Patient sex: M
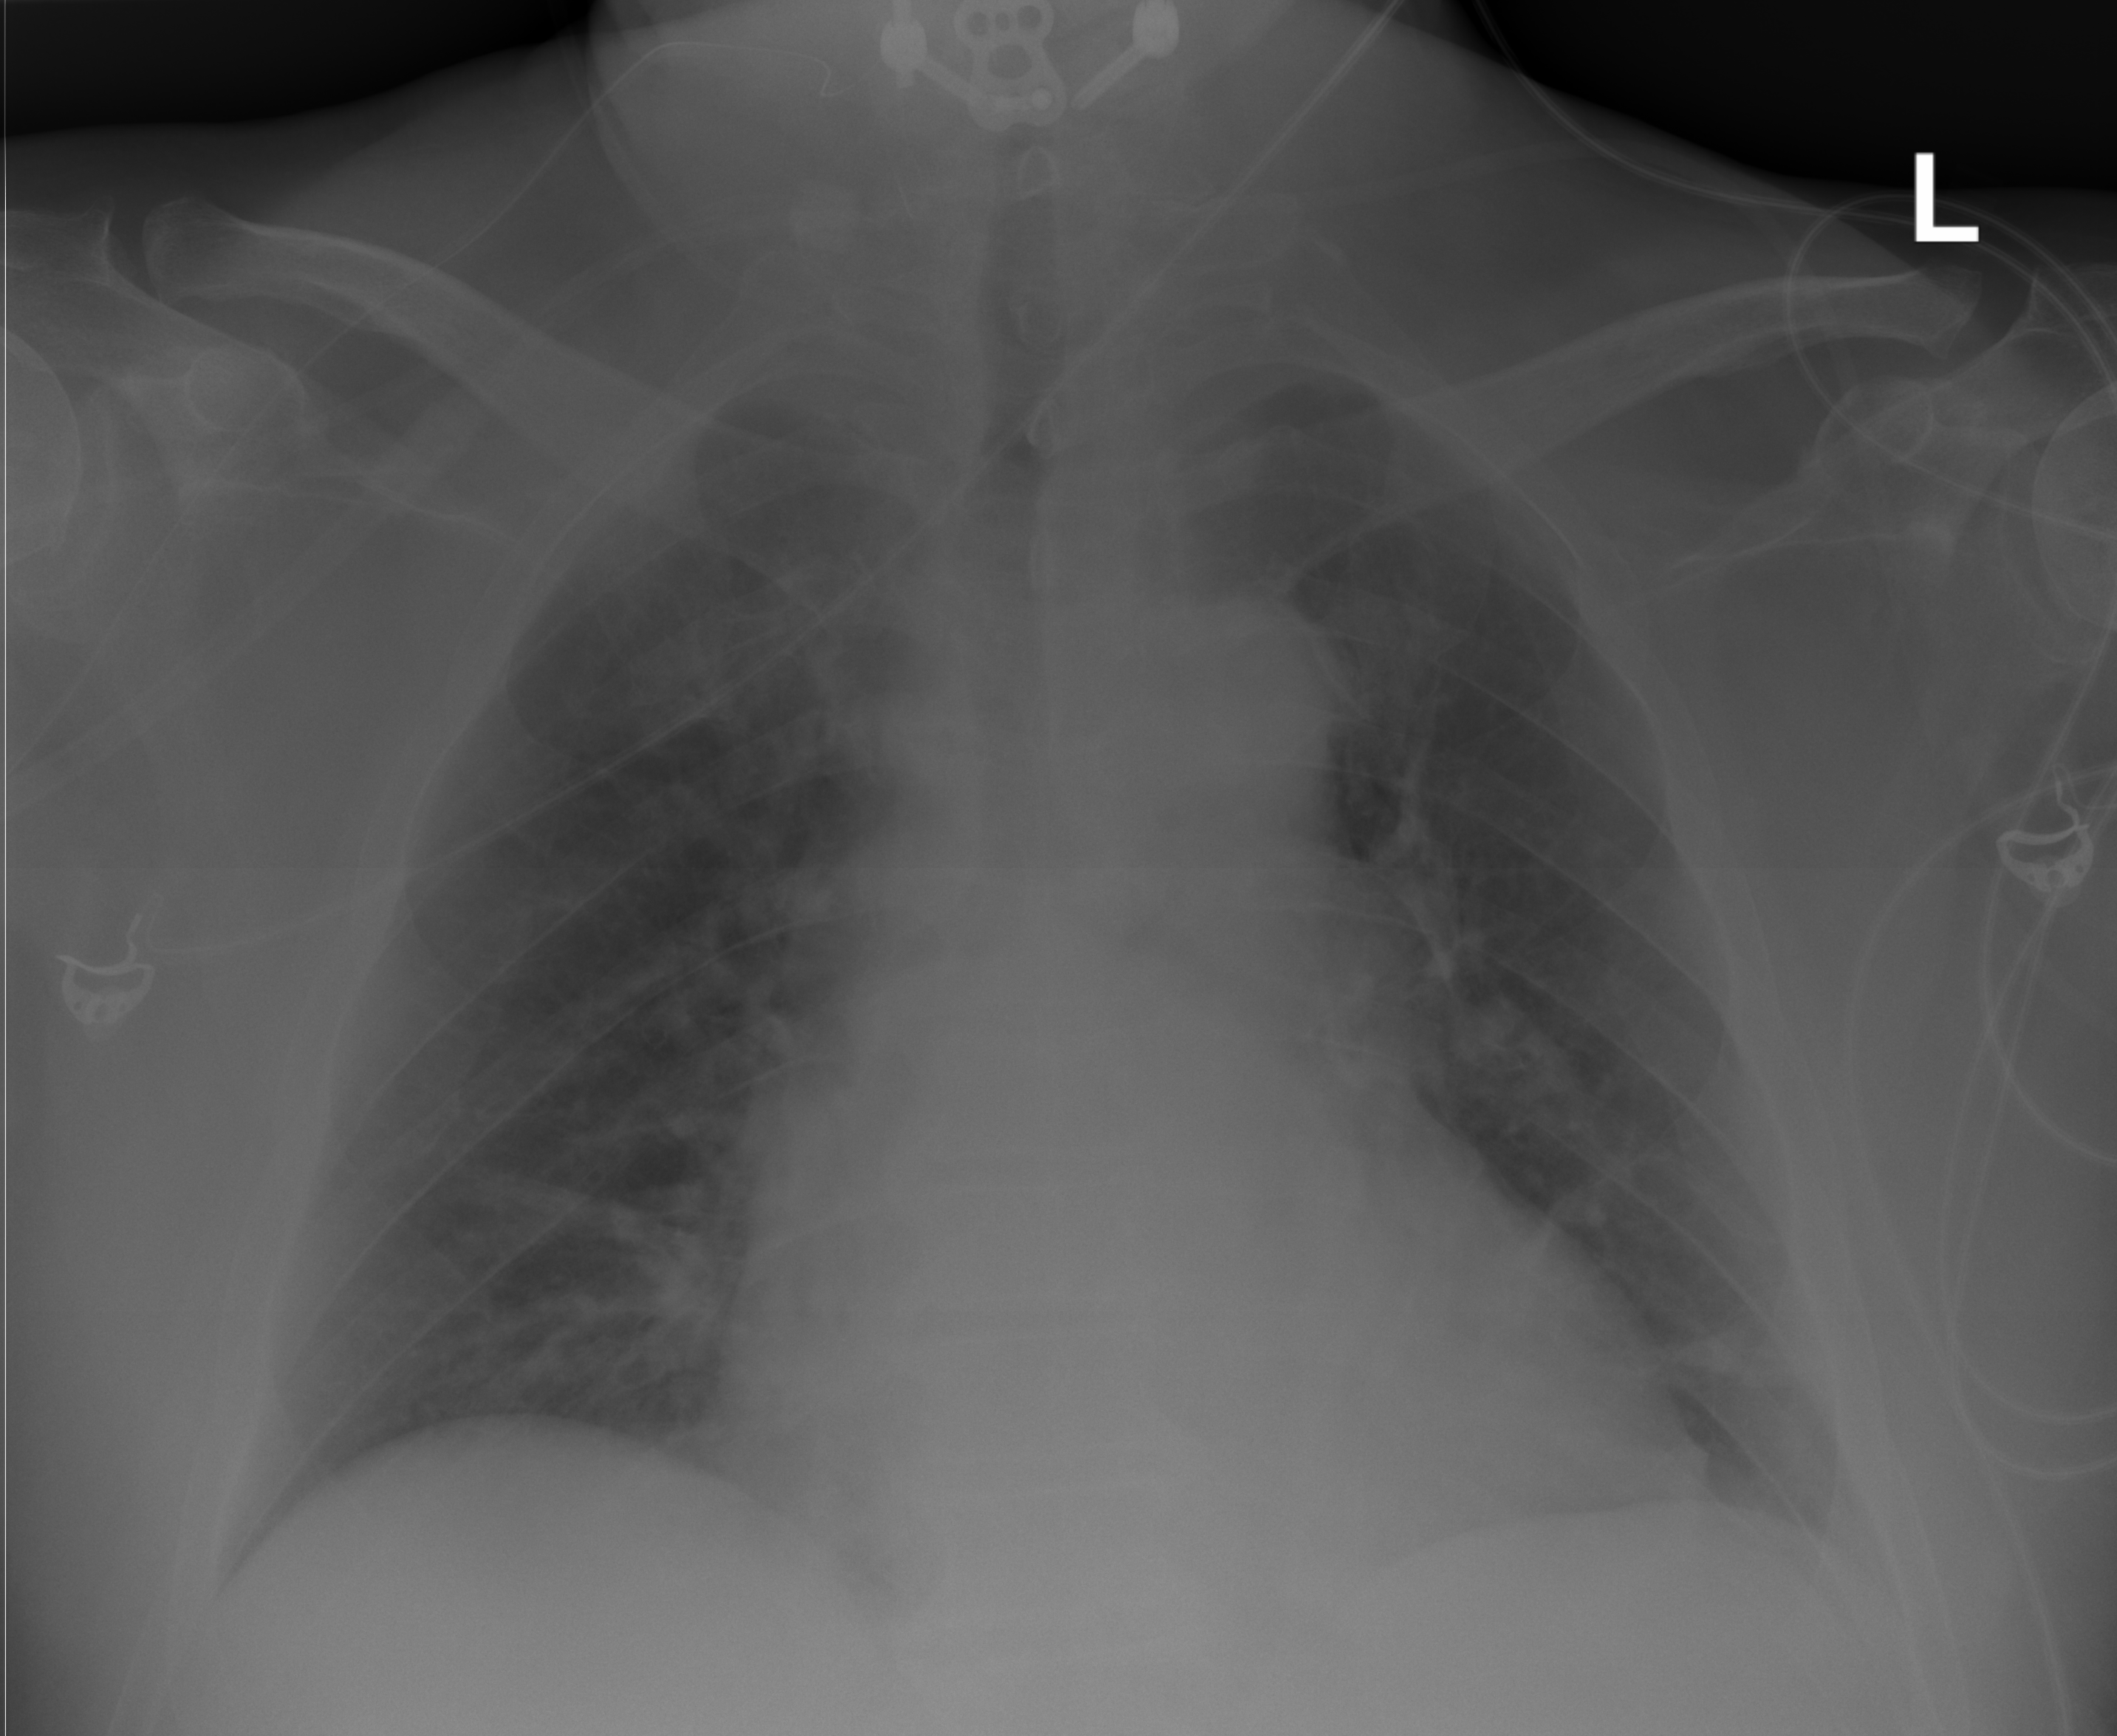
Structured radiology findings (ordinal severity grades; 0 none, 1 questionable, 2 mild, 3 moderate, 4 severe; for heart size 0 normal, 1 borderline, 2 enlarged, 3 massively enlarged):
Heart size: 2
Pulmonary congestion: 2
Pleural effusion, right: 0
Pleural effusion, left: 0
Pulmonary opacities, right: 2
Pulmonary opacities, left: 2
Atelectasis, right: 0
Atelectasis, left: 2